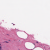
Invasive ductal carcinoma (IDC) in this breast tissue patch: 1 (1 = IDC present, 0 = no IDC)